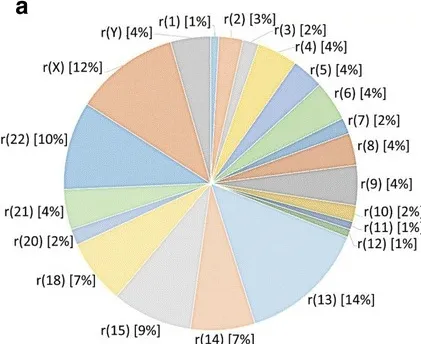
Cytogenomic results of ring chromosome cases in the Chinese population. A: A pie chart showing relative frequencies of ring chromosomes in the Chinese cases.
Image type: pathology (immunostaining)